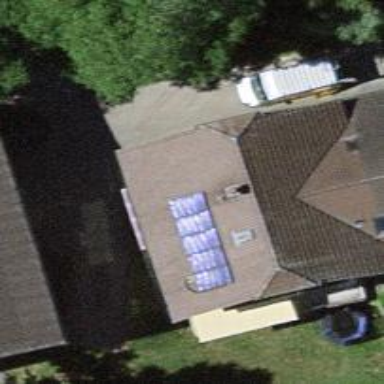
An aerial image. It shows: Solar power generator using photovoltaic method with solar photovoltaic panel types.